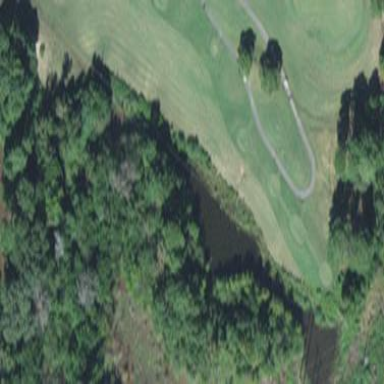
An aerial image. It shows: Water hazard in golf course. The hazard is natural water feature.